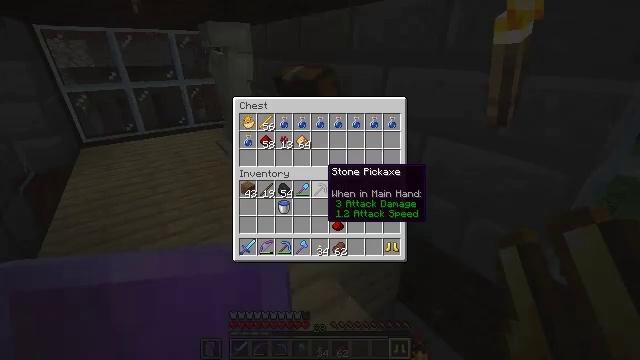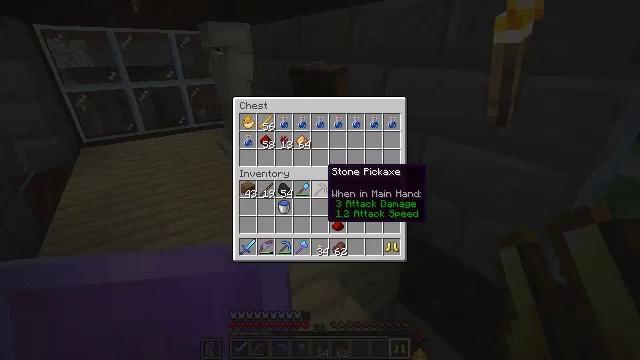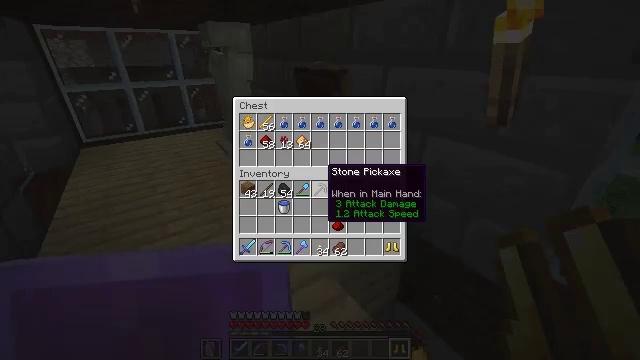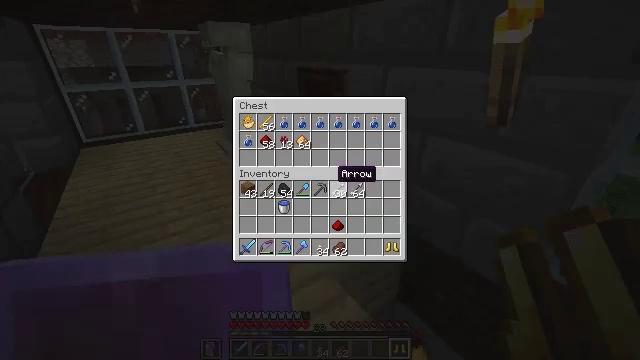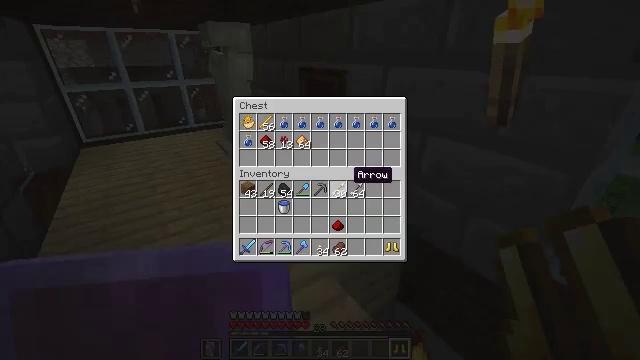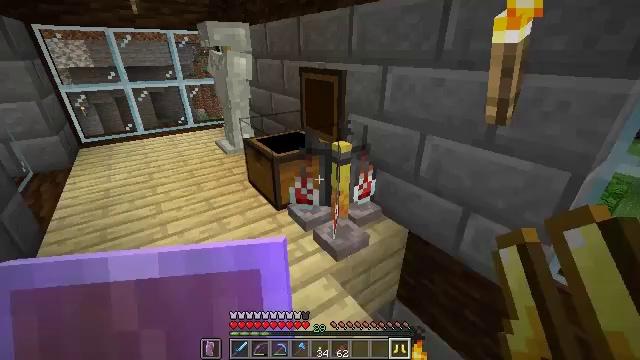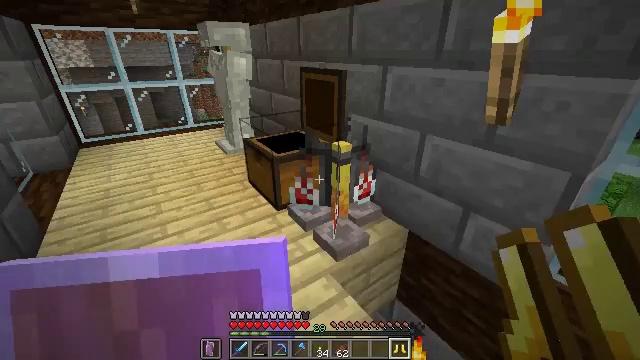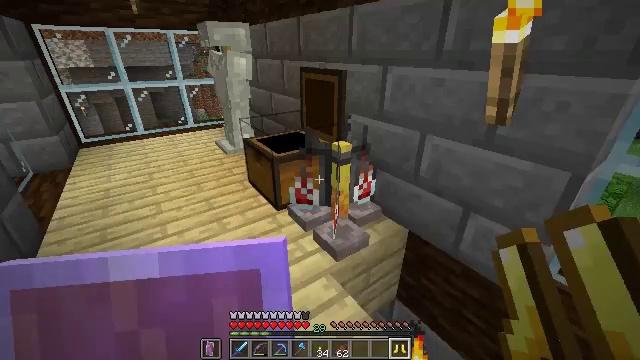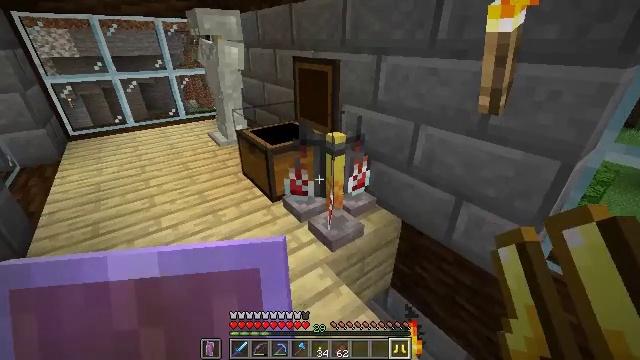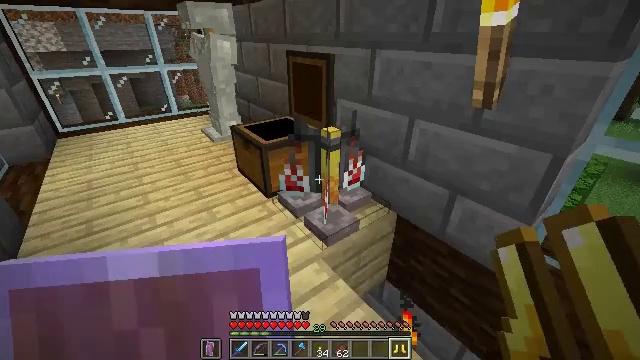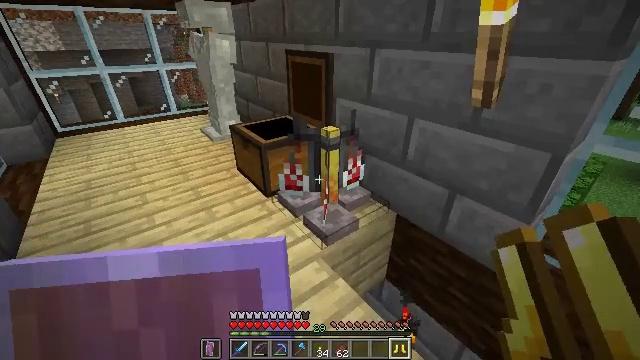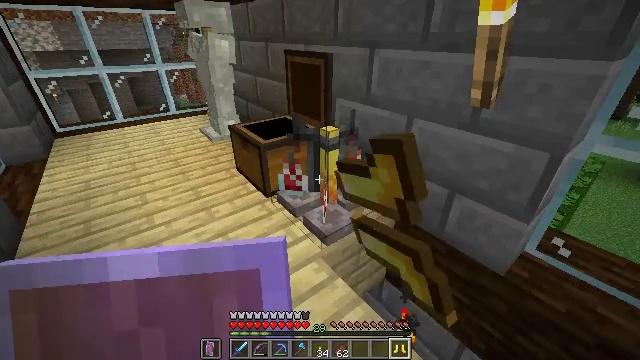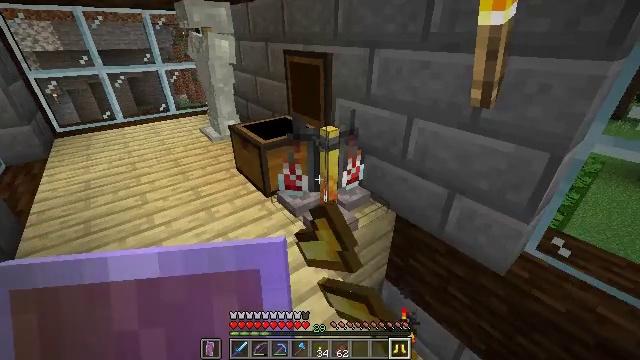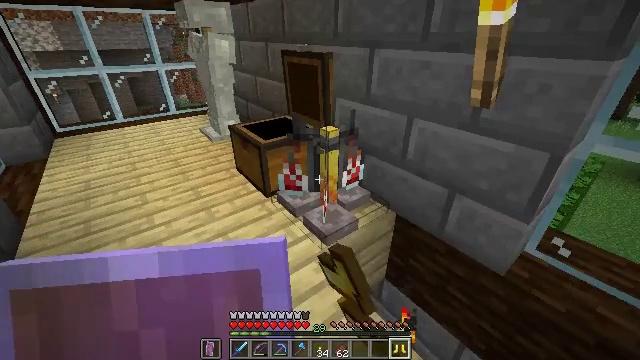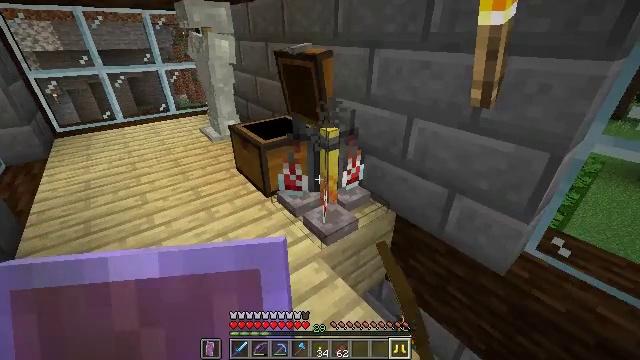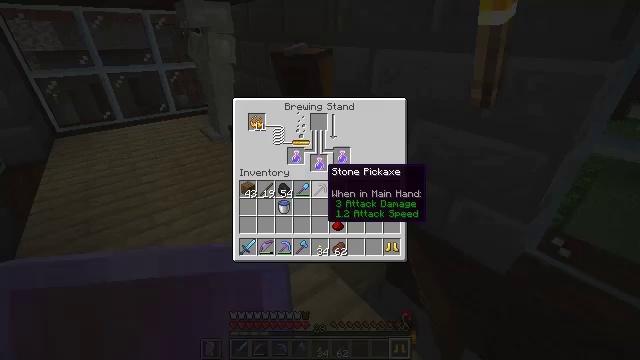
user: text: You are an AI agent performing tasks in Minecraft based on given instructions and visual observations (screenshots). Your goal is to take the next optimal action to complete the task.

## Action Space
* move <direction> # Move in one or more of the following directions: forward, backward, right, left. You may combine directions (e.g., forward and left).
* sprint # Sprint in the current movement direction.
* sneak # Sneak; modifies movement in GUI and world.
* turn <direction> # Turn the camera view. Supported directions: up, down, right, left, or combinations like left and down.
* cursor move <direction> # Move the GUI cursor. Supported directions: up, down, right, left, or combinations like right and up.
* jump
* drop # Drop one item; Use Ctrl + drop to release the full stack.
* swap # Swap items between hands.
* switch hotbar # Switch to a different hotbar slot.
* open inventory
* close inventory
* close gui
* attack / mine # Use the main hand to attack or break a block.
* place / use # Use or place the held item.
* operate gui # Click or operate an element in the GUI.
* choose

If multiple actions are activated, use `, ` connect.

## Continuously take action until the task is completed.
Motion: motion action
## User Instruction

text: Turn blaze rods into blaze powder.
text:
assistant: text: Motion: no_op
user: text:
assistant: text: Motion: no_op
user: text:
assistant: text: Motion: cursor move right
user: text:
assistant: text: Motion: cursor move right
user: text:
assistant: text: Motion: no_op
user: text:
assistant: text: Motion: close gui
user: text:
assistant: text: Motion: no_op
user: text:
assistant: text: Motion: turn right and down
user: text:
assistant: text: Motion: turn right and down
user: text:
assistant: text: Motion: use / place
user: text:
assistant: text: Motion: use / place
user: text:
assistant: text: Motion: no_op
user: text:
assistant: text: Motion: no_op
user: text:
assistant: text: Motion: no_op
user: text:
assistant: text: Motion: open gui
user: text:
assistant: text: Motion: no_op
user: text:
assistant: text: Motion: no_op
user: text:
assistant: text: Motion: no_op
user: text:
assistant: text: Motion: no_op
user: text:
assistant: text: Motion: no_op
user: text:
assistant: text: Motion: cursor move right
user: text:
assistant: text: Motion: sneak, cursor move right and down
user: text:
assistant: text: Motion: sneak, cursor move right and down
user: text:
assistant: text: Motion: sneak
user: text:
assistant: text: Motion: sneak
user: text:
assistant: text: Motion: sneak
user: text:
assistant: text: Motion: sneak
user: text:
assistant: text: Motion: sneak
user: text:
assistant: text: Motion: sneak, cursor move left and up
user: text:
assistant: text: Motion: cursor move up